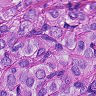
Metastatic tissue present: yes